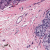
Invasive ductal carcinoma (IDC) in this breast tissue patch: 0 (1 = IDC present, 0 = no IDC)